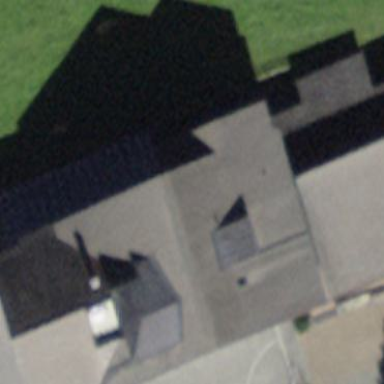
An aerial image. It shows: School building.